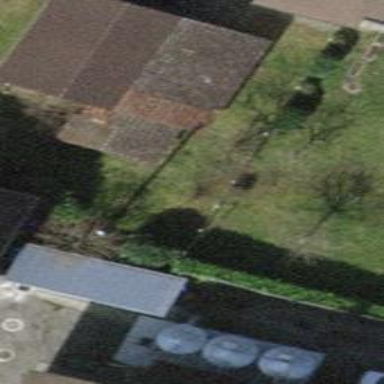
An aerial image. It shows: Shed building.